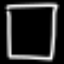
Label: square